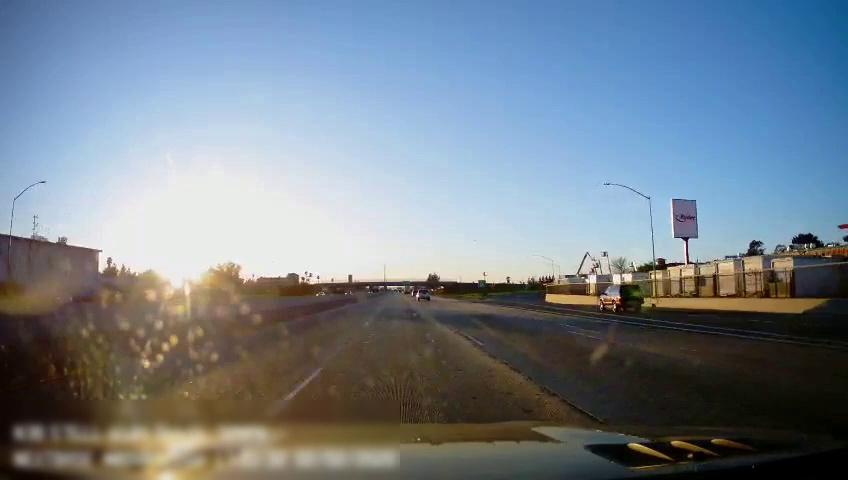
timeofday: Day
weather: Sunny
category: Drivable Space
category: Vehicles | Truck
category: Vehicles | SUV
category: Lanes | Current Lane
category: Lanes | Alternate Lane
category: Lanes | Alternate Lane
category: Lanes | Alternate Lane
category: Lanes | Alternate Lane
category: Lanes | Alternate Lane
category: Traffic | Signs